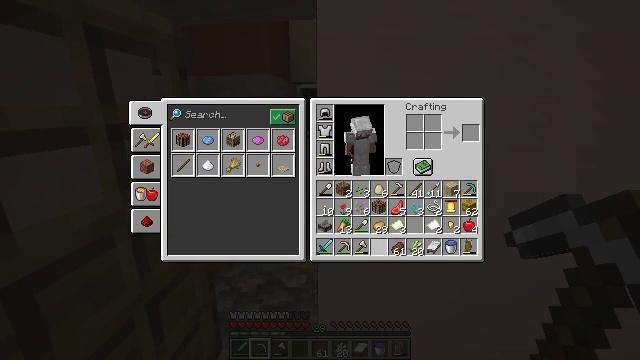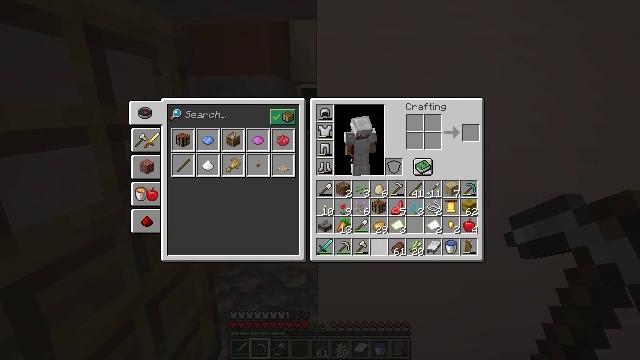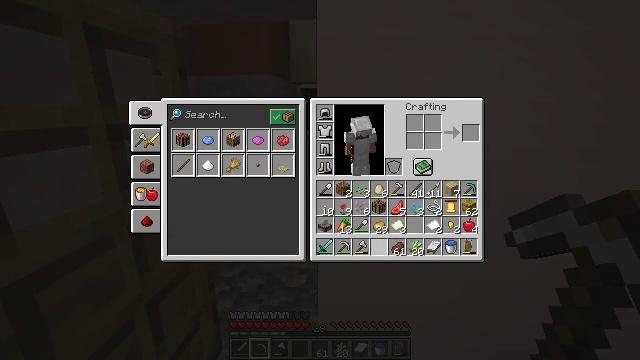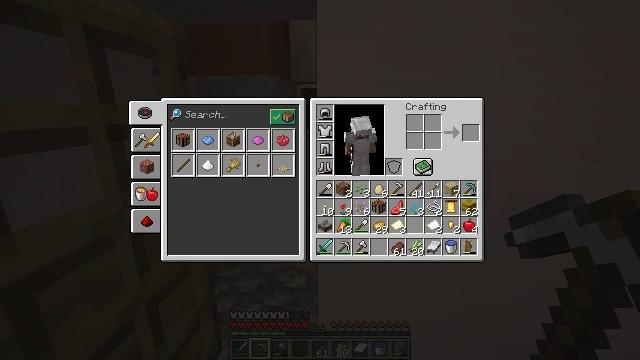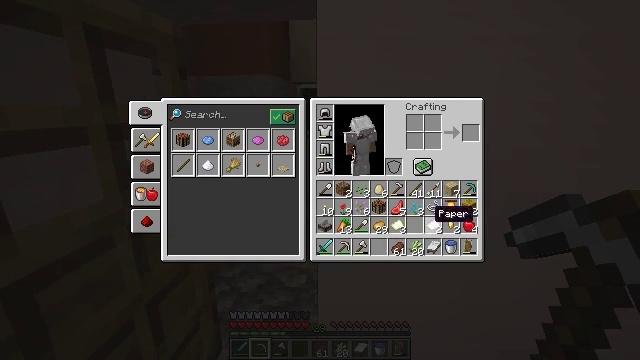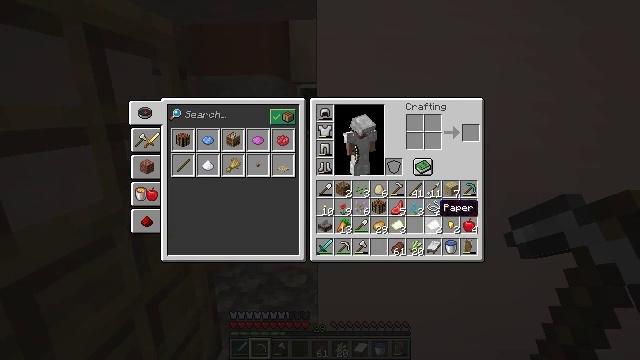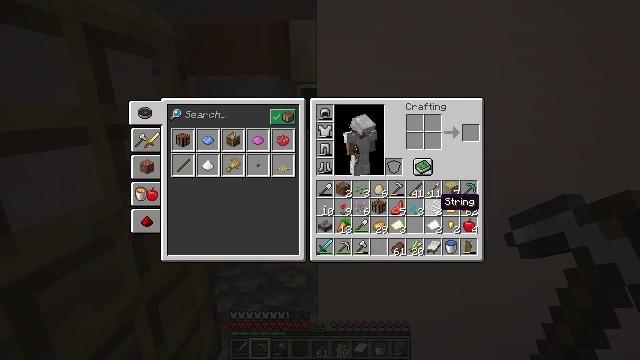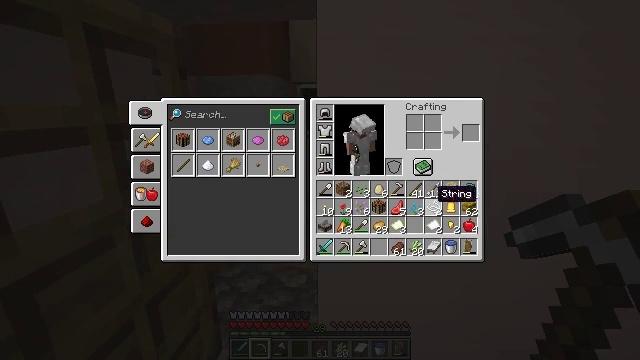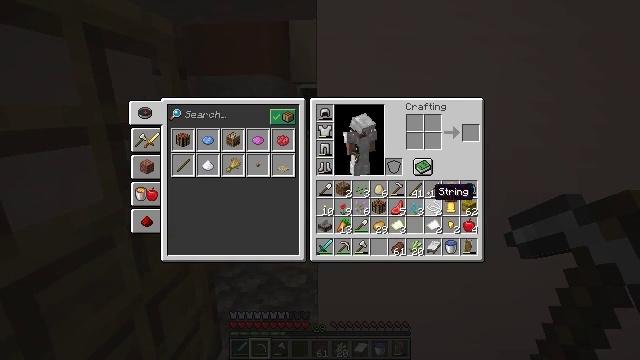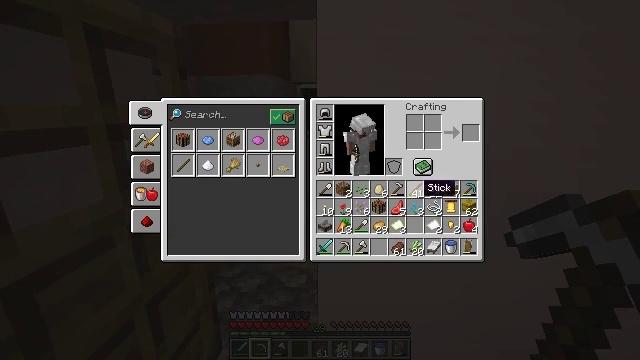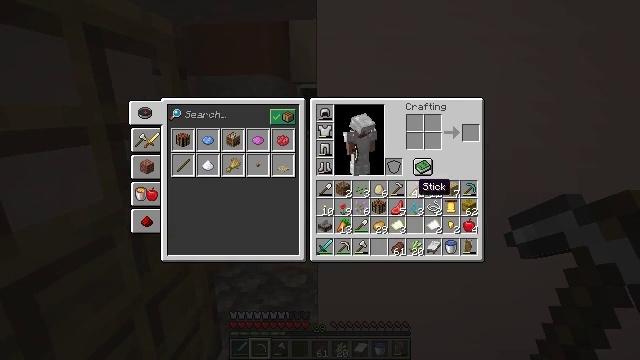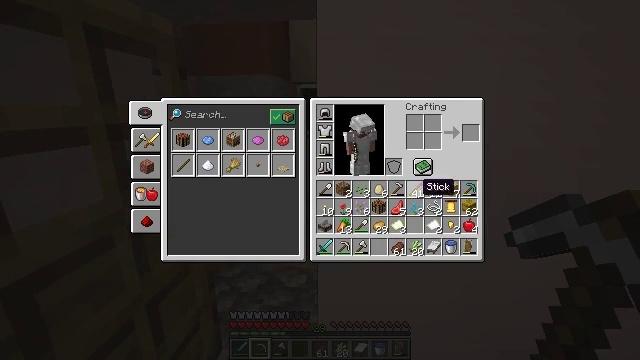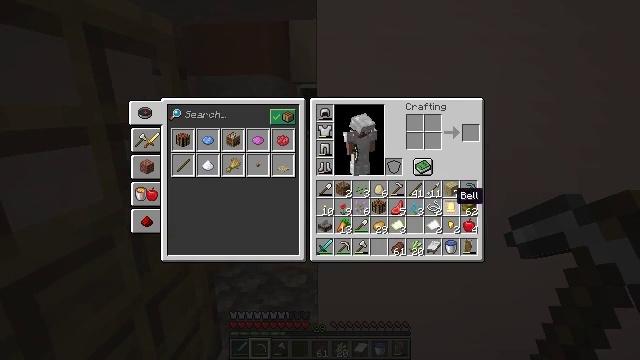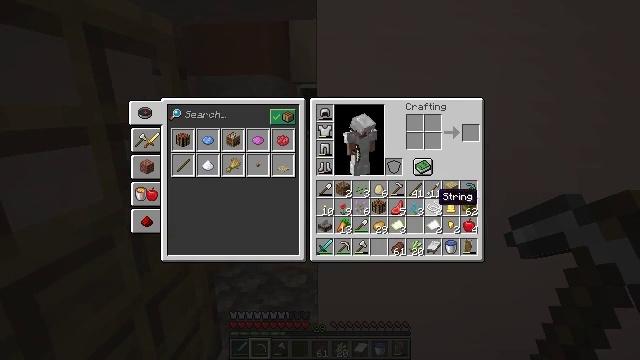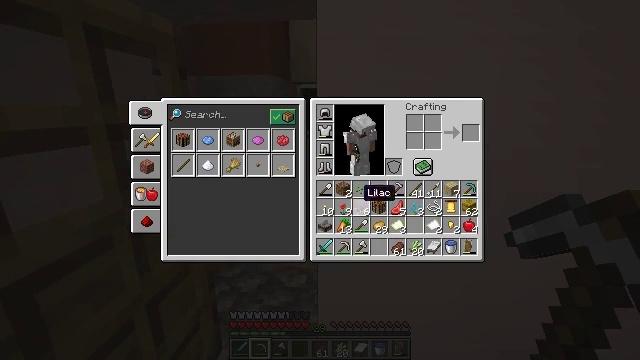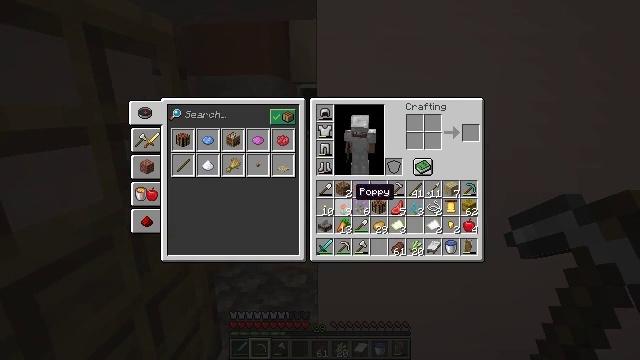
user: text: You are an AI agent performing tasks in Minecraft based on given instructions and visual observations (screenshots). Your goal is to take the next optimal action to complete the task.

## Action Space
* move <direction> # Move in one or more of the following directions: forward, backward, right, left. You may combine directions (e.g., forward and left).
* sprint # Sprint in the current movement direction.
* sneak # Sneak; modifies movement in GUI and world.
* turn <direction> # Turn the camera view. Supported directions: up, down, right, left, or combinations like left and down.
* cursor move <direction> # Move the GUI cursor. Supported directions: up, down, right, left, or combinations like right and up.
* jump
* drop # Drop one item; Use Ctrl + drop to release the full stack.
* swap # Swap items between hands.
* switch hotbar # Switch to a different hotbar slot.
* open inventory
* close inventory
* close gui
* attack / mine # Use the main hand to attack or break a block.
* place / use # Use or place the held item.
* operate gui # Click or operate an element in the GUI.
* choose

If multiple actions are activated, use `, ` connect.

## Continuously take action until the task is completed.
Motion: motion action
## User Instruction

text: Break the clay block to collect it.
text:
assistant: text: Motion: sneak
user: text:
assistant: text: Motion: sneak
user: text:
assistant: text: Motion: sneak, turn right and up
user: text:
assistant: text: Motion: sneak, turn right and up
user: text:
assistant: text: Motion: sneak
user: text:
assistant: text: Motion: sneak
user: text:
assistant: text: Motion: sneak, turn up
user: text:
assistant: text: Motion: sneak
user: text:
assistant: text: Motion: sneak, turn left
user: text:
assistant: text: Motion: sneak
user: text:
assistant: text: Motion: sneak
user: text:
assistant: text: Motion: sneak, turn right and down
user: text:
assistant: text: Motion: sneak, turn left
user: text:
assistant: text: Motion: sneak, turn left
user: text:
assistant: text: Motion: sneak, turn left
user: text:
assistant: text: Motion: sneak
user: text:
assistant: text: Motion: sneak
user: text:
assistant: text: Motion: sneak
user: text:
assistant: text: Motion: sneak, turn left
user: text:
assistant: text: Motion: sneak, turn left
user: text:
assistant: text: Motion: sneak
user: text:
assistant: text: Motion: sneak, attack / mine
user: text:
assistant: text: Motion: sneak, attack / mine
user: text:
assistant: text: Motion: sneak, attack / mine
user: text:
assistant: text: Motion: sneak, attack / mine
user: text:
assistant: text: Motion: sneak
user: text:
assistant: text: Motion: no_op
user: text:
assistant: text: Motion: no_op
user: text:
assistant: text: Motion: no_op
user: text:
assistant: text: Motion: no_op